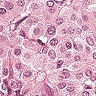
Metastatic tissue present: yes